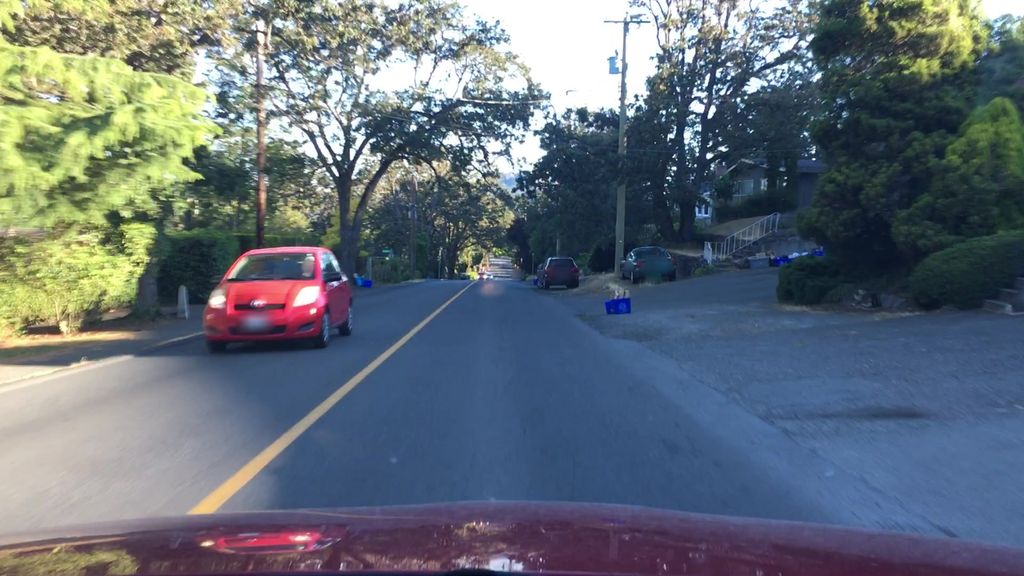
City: victoria